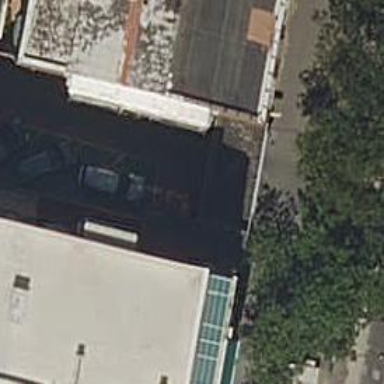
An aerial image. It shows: Car repair shop.